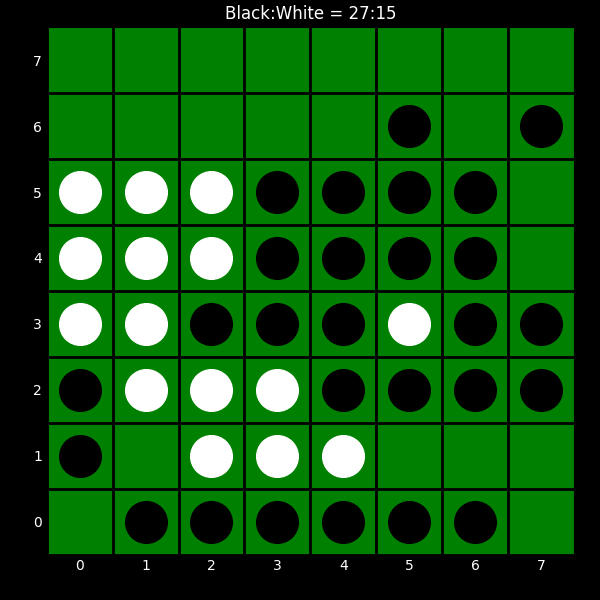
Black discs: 27
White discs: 15